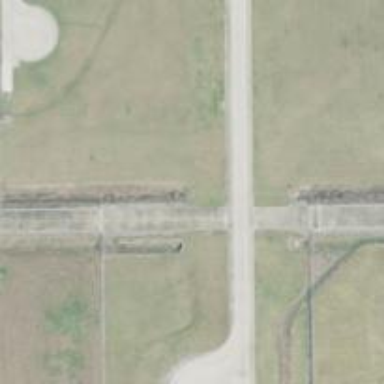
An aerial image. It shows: View of taxiway at the airport.